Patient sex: M
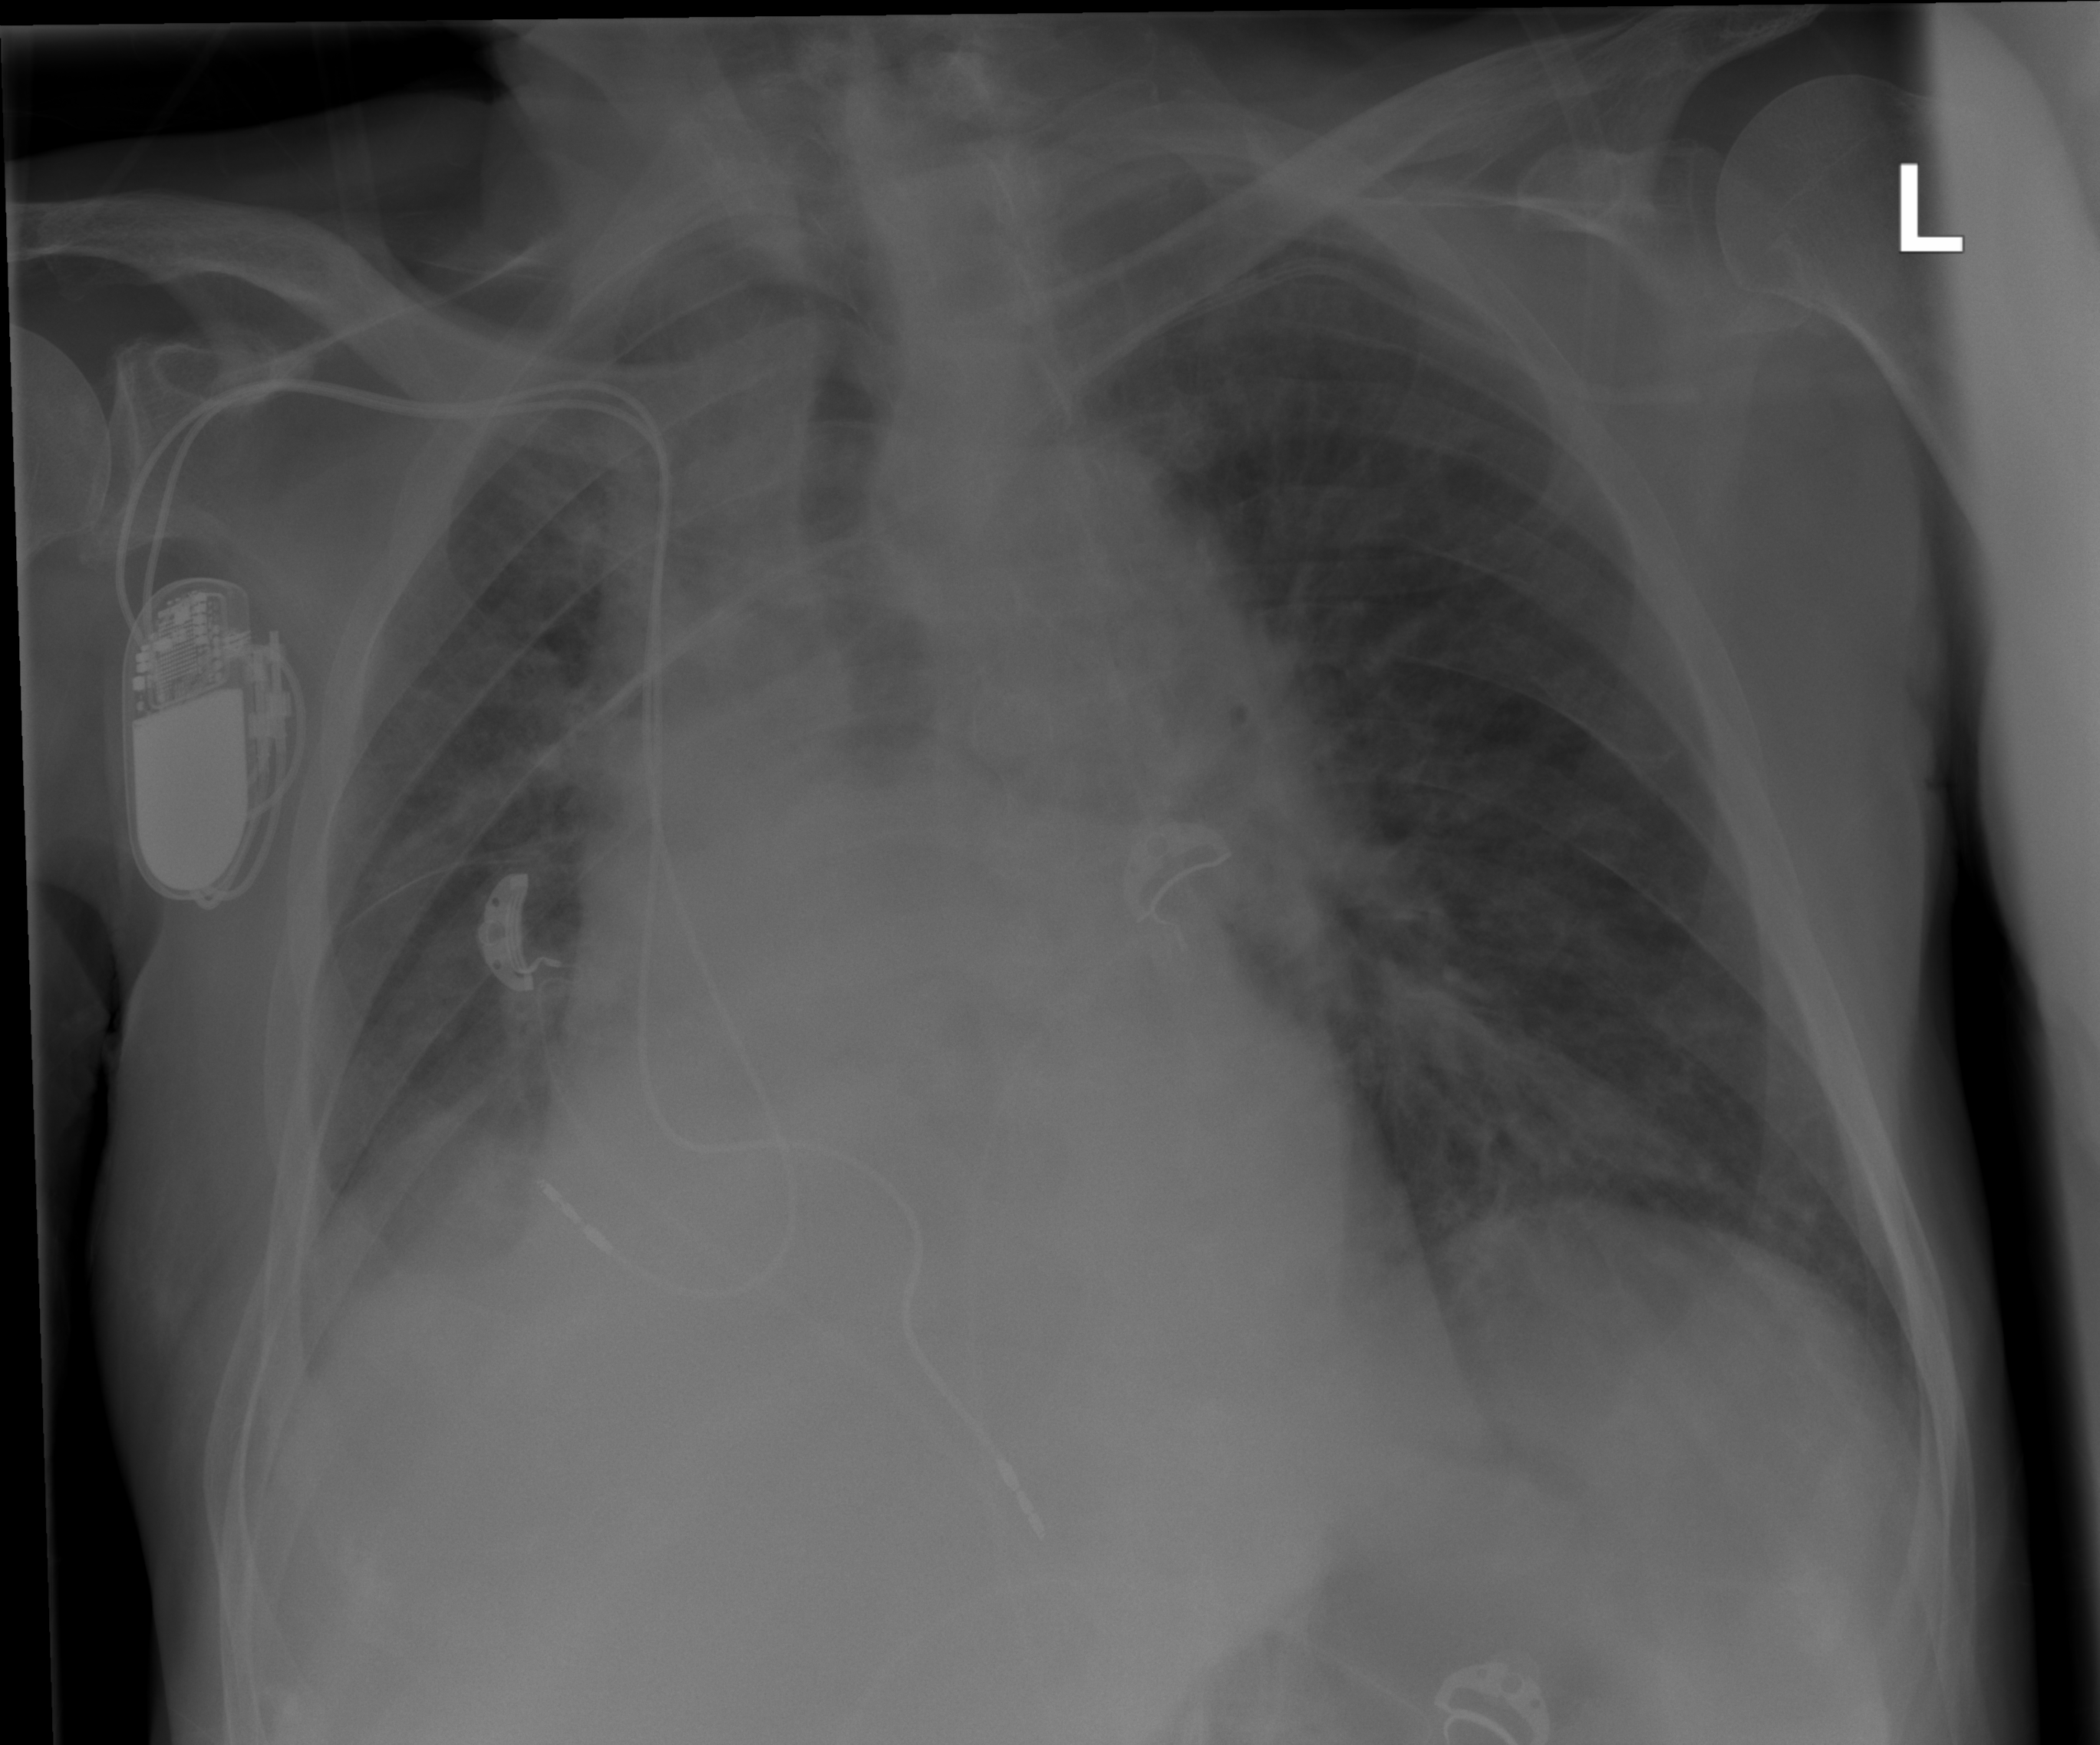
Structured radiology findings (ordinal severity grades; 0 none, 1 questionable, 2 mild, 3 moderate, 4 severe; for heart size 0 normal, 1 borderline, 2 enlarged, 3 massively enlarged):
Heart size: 2
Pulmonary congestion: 3
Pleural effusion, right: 2
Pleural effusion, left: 0
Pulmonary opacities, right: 2
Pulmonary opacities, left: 2
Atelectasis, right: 2
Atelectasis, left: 0